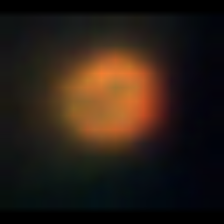
Taxon: NanoPlankton
Group: Other